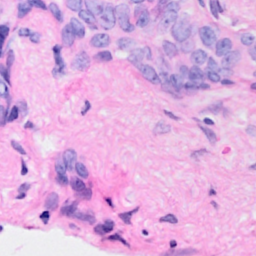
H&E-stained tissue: Breast